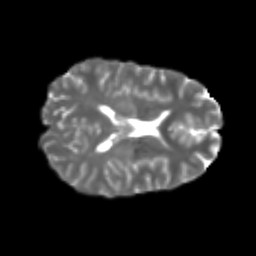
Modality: T2w
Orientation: axial
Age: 21
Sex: female
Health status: healthy
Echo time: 0.074 s